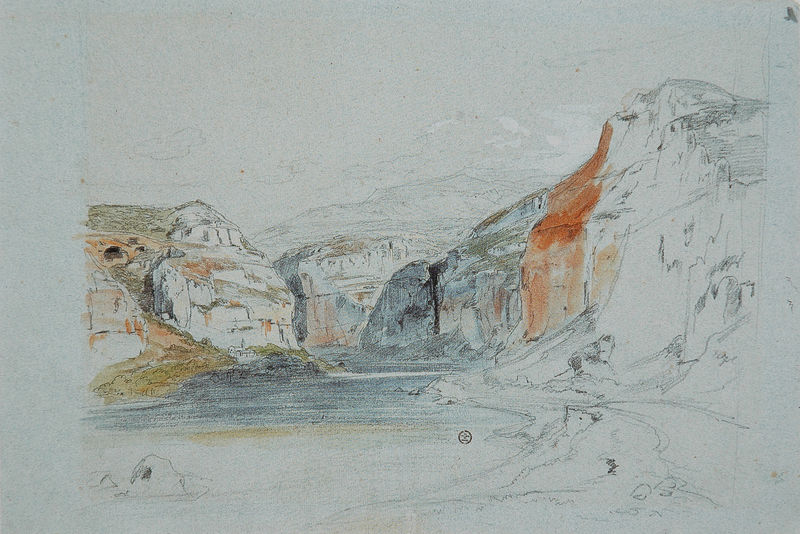
Titel: Veroneser Klause
Künstler: Carl Rottmann
Standort: Basel
Institution: Öffentliche Kunstsammlung
Schlagwörter: berg, blau, dunkel, feder, felsen, gestein, himmel, meer, schatten, wasser, weiß, wolken, aquarell, fluss, gelb, grün, landschaft, ocker, sand, see, stadt, ufer, braun, grau, hell, hintergrund, kreide, licht, orange, schwarz, skizze, zeichnung, gras, rasen, rot, weg, wiese, wolke, wand, stein, steine, signatur, bach, flusslauf, horizont, häuser, hügel, natur, brücke, büsche, gewässer, kirche, wiesen, pflanzen, england, höhle, tal, wasserfall, zart, anhöhe, kreis, japan, küste, strand, wellen, papier, ansicht, italien, studie, berge, fels, felswand, gebirge, klippen, farbe, grafik, graphik, vegetation, linien, schlucht, strom, fein, striche, bucht, unscharf, klippe, tusche, wasserfarben, kanone, riff, alpen, linie, kohle, kontur, schraffur, witz, höhlen, koloriert, bleistift, stempel, entwurf, unvollendet, kartoffeln, griechenland, leicht, mediterran, druch, lavierung, golf, mittelmeer, ror, zeichung, vorzeichnung, kliff, flussufer, aquarelliert, aquarel, bkau, grüm, unvollständig, skizziert, steilwand, linier, noch mehr witz, papierarbeit, stiene, talsee, wpölen, wutz, signatr, flussarm, hölen, wales, rge, fjörd, z, wassse, canion, aquarelö, rudimentär, cannon, steilhänge